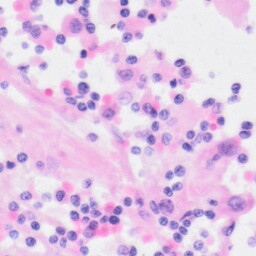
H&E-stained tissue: Kidney